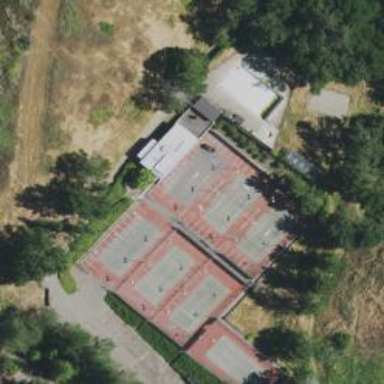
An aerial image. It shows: Tennis court on pitch designated for leisure land.